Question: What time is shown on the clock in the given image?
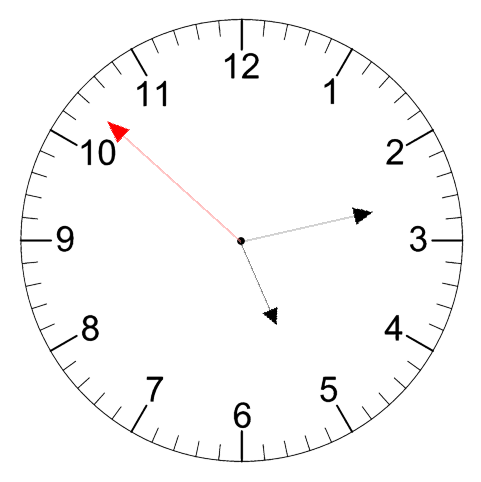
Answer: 05:12:52